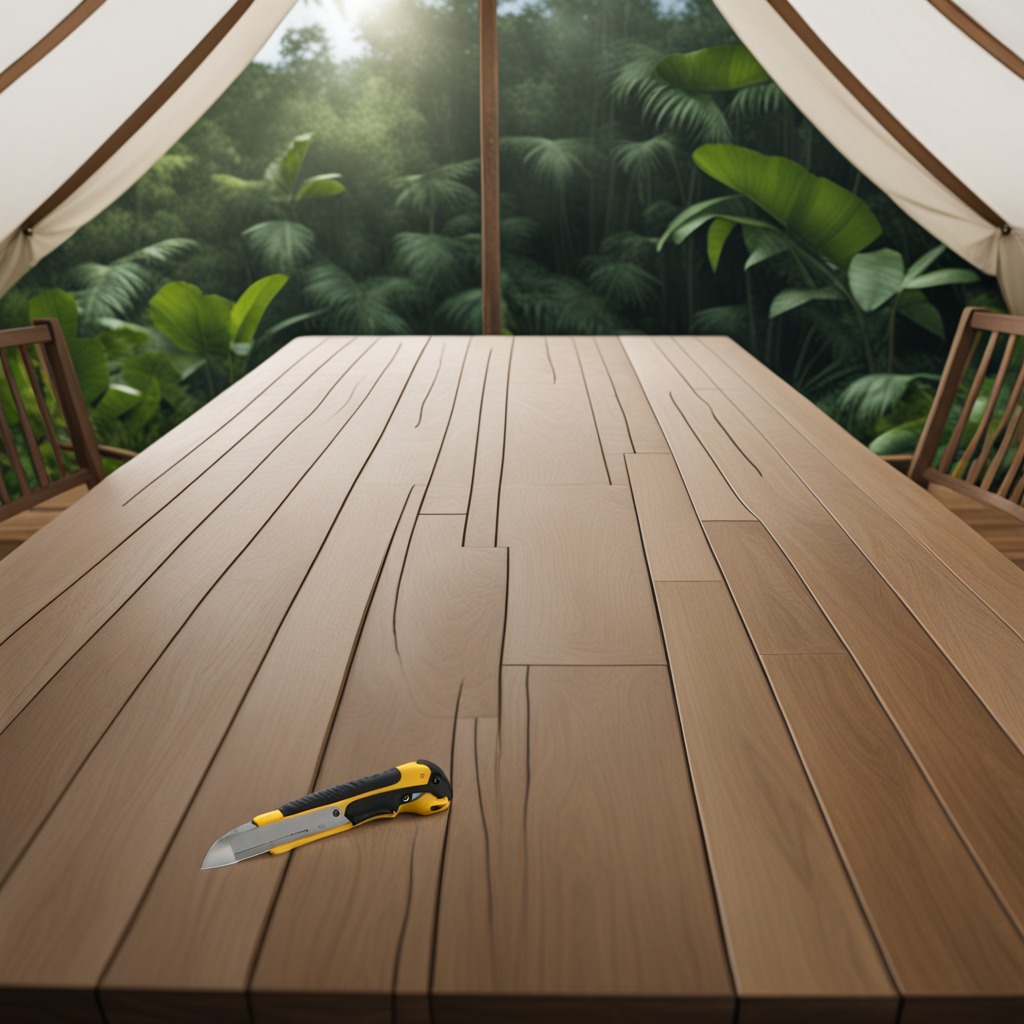
A utility knife lies on the wooden table inside a jungle field workshop tent.